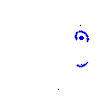
Particle: proton